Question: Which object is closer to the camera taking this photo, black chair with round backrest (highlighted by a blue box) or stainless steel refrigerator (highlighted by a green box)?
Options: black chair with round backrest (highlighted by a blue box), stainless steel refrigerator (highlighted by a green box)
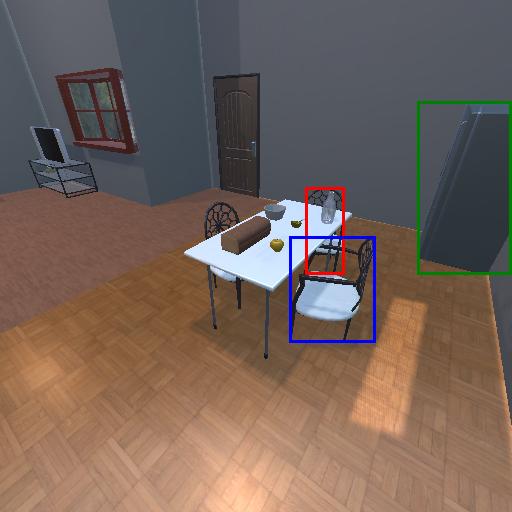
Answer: black chair with round backrest (highlighted by a blue box)